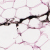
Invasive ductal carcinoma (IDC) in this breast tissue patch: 0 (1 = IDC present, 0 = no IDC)